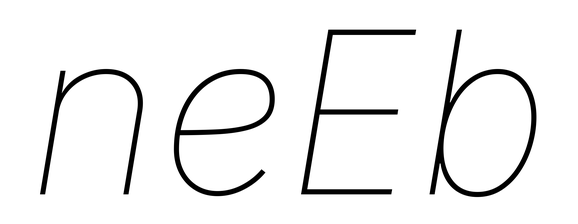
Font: Inter-Italic_Thin_Italic